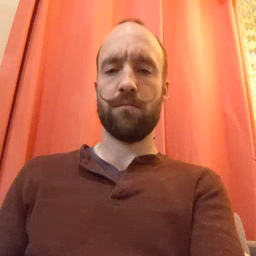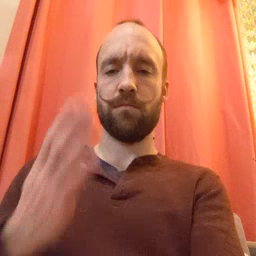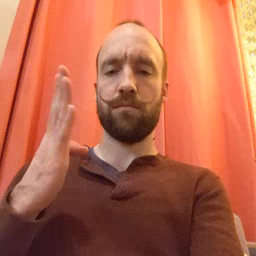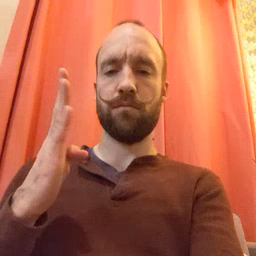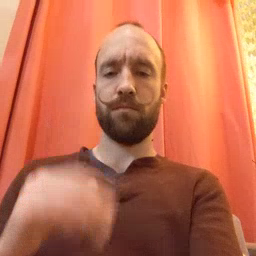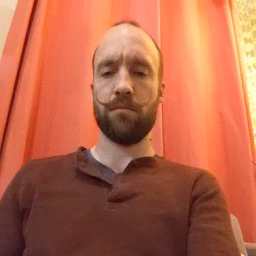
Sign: blue